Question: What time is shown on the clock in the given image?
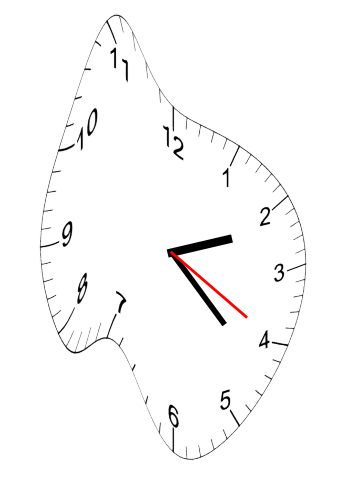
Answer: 02:22:20